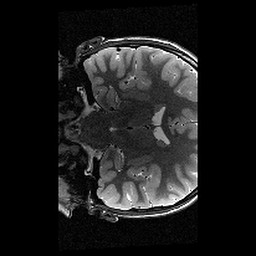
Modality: T2w
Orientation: coronal
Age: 11
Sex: male
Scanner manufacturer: siemens
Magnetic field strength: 3 T
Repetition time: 9.23 s
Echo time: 0.067 s